Question: >
<URL>
How do I remove the title below the battery, time bar from showing up?
Not sure the terminology for that bar, but on this picture it is the "Nested XML Layout" bar:

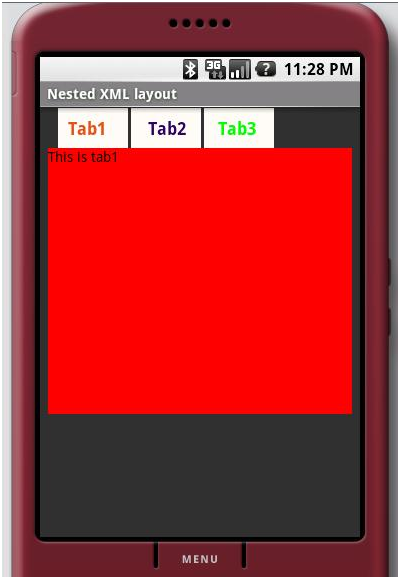
Answer: Add the 'android:theme' property to your AndroidManifest.xml:
'''
<application android:theme="@android:style/Theme.NoTitleBar">
'''